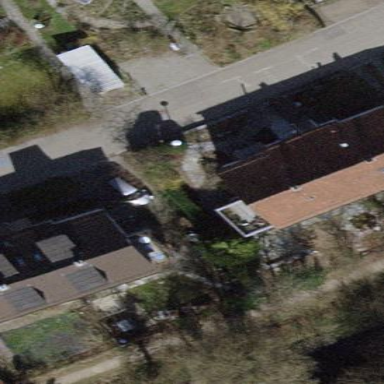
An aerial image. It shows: Building with tiled roof.